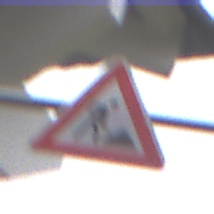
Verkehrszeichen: Arbeitsstelle
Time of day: Midday
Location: Outdoor (Urban)
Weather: Overcast
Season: NotSpecified
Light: Natural